Question: Count the number of objects in the diagram.
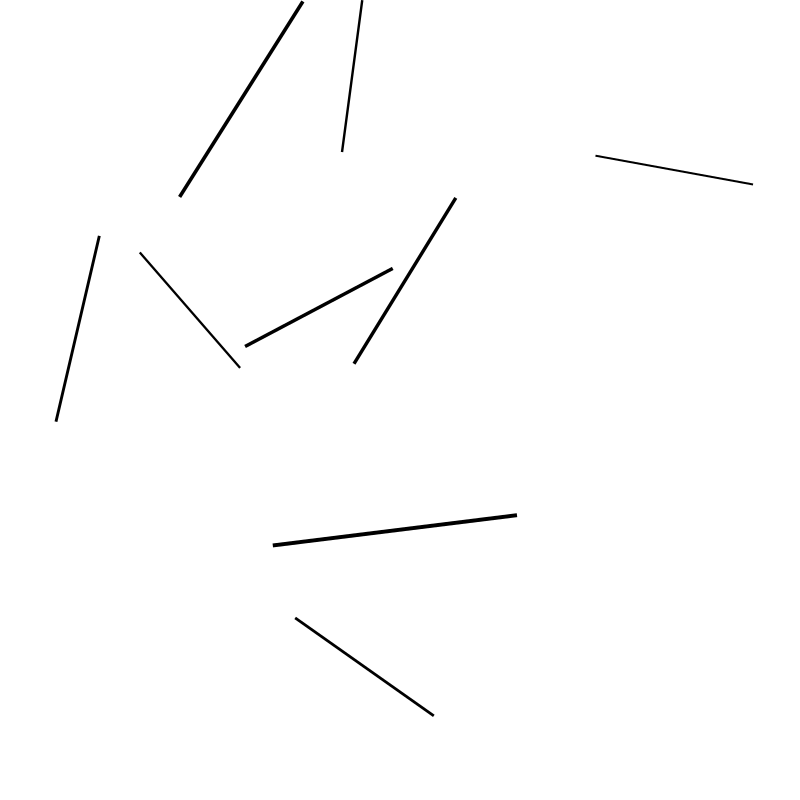
Answer: 9